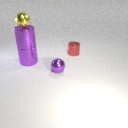
small purple metal sphere to the left of small red metal cylinder